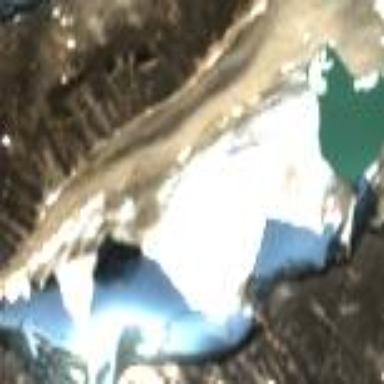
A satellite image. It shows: Stunning view of glacier.